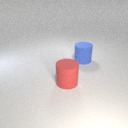
large red rubber cylinder in front of large blue rubber cylinder